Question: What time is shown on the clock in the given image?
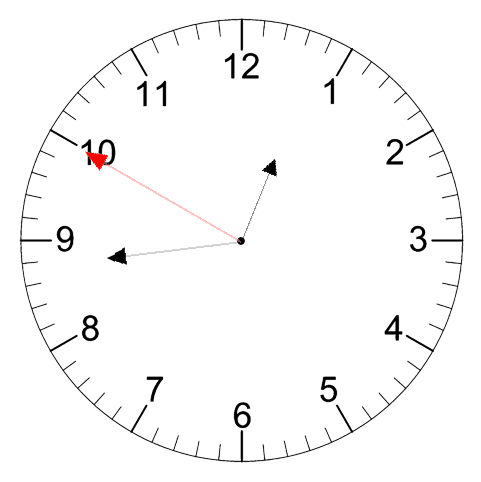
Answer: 12:43:50